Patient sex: M
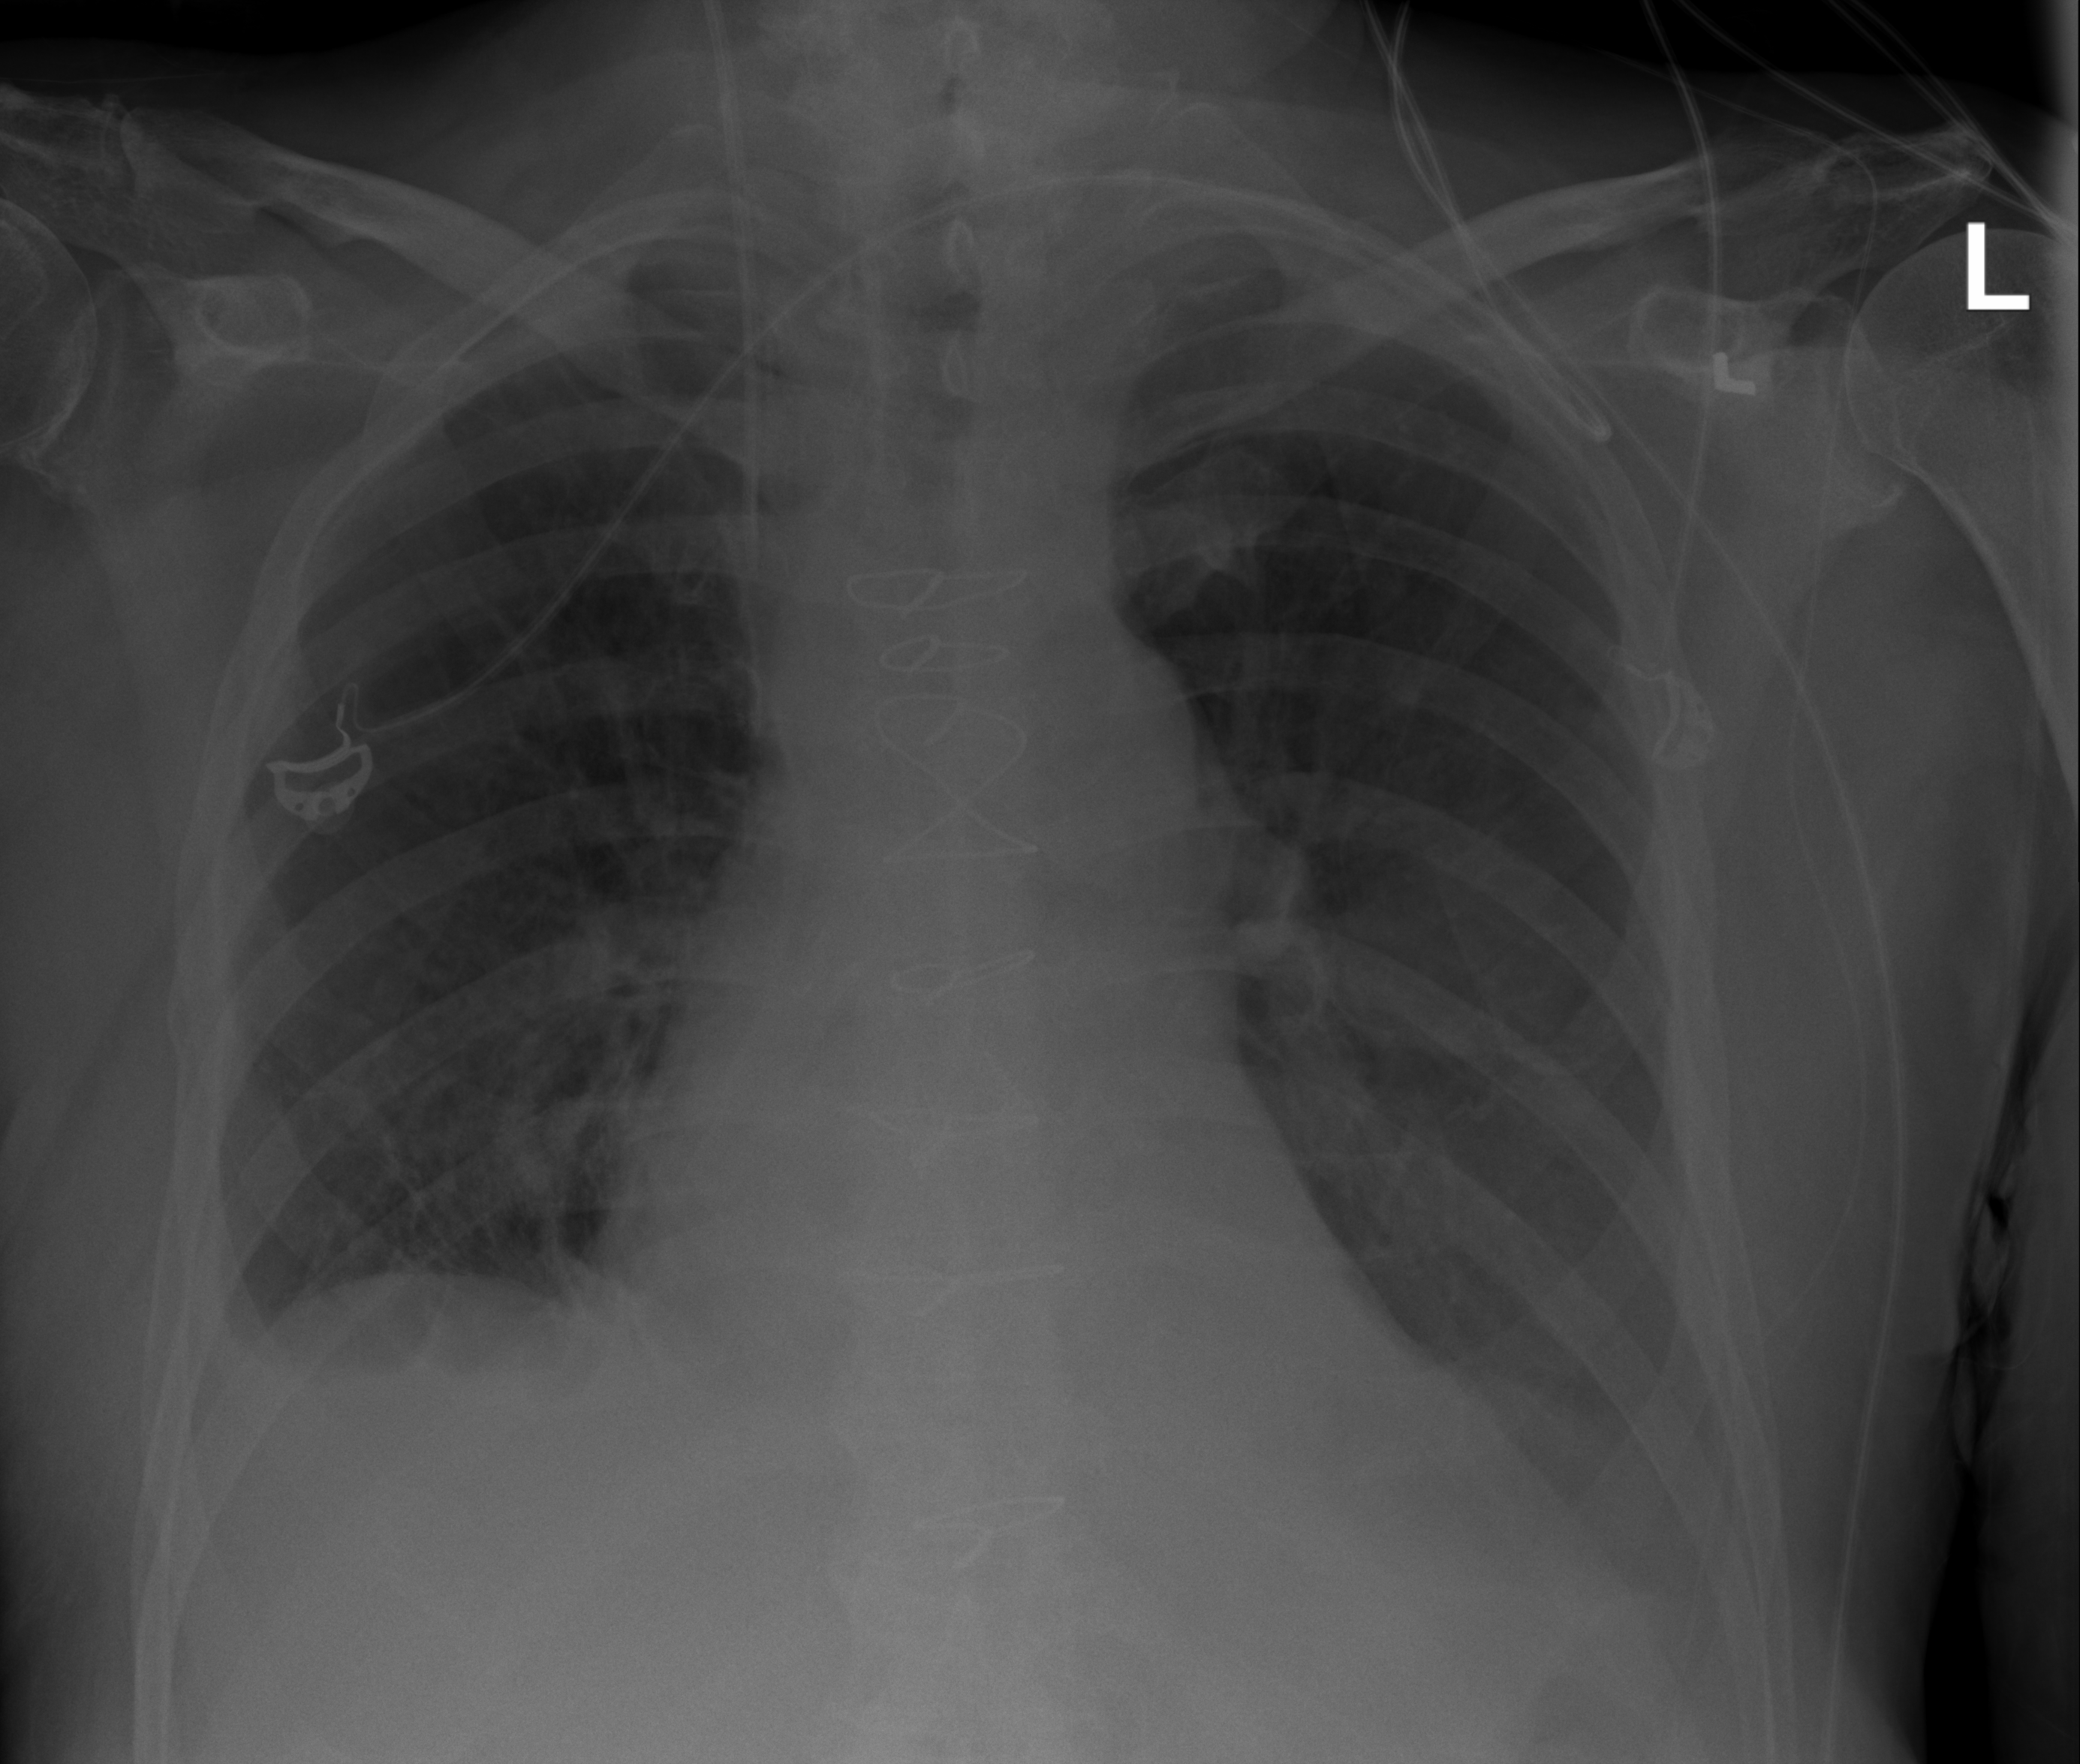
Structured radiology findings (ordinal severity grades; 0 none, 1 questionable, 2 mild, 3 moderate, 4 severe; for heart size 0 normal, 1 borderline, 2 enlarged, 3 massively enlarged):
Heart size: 1
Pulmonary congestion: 0
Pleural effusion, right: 2
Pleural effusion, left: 2
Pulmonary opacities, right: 1
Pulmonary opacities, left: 0
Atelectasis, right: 2
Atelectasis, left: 2